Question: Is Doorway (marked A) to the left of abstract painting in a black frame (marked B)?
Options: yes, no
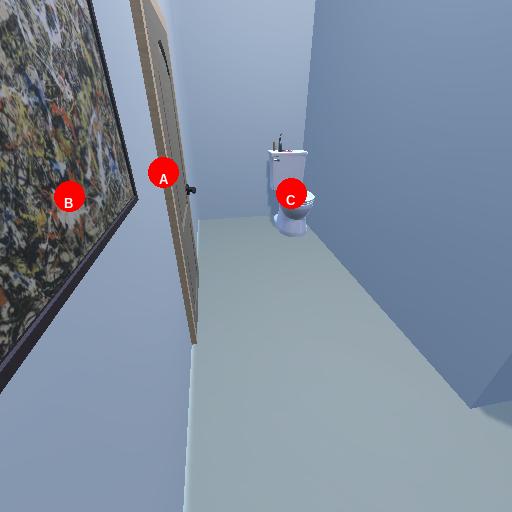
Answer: yes